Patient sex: M
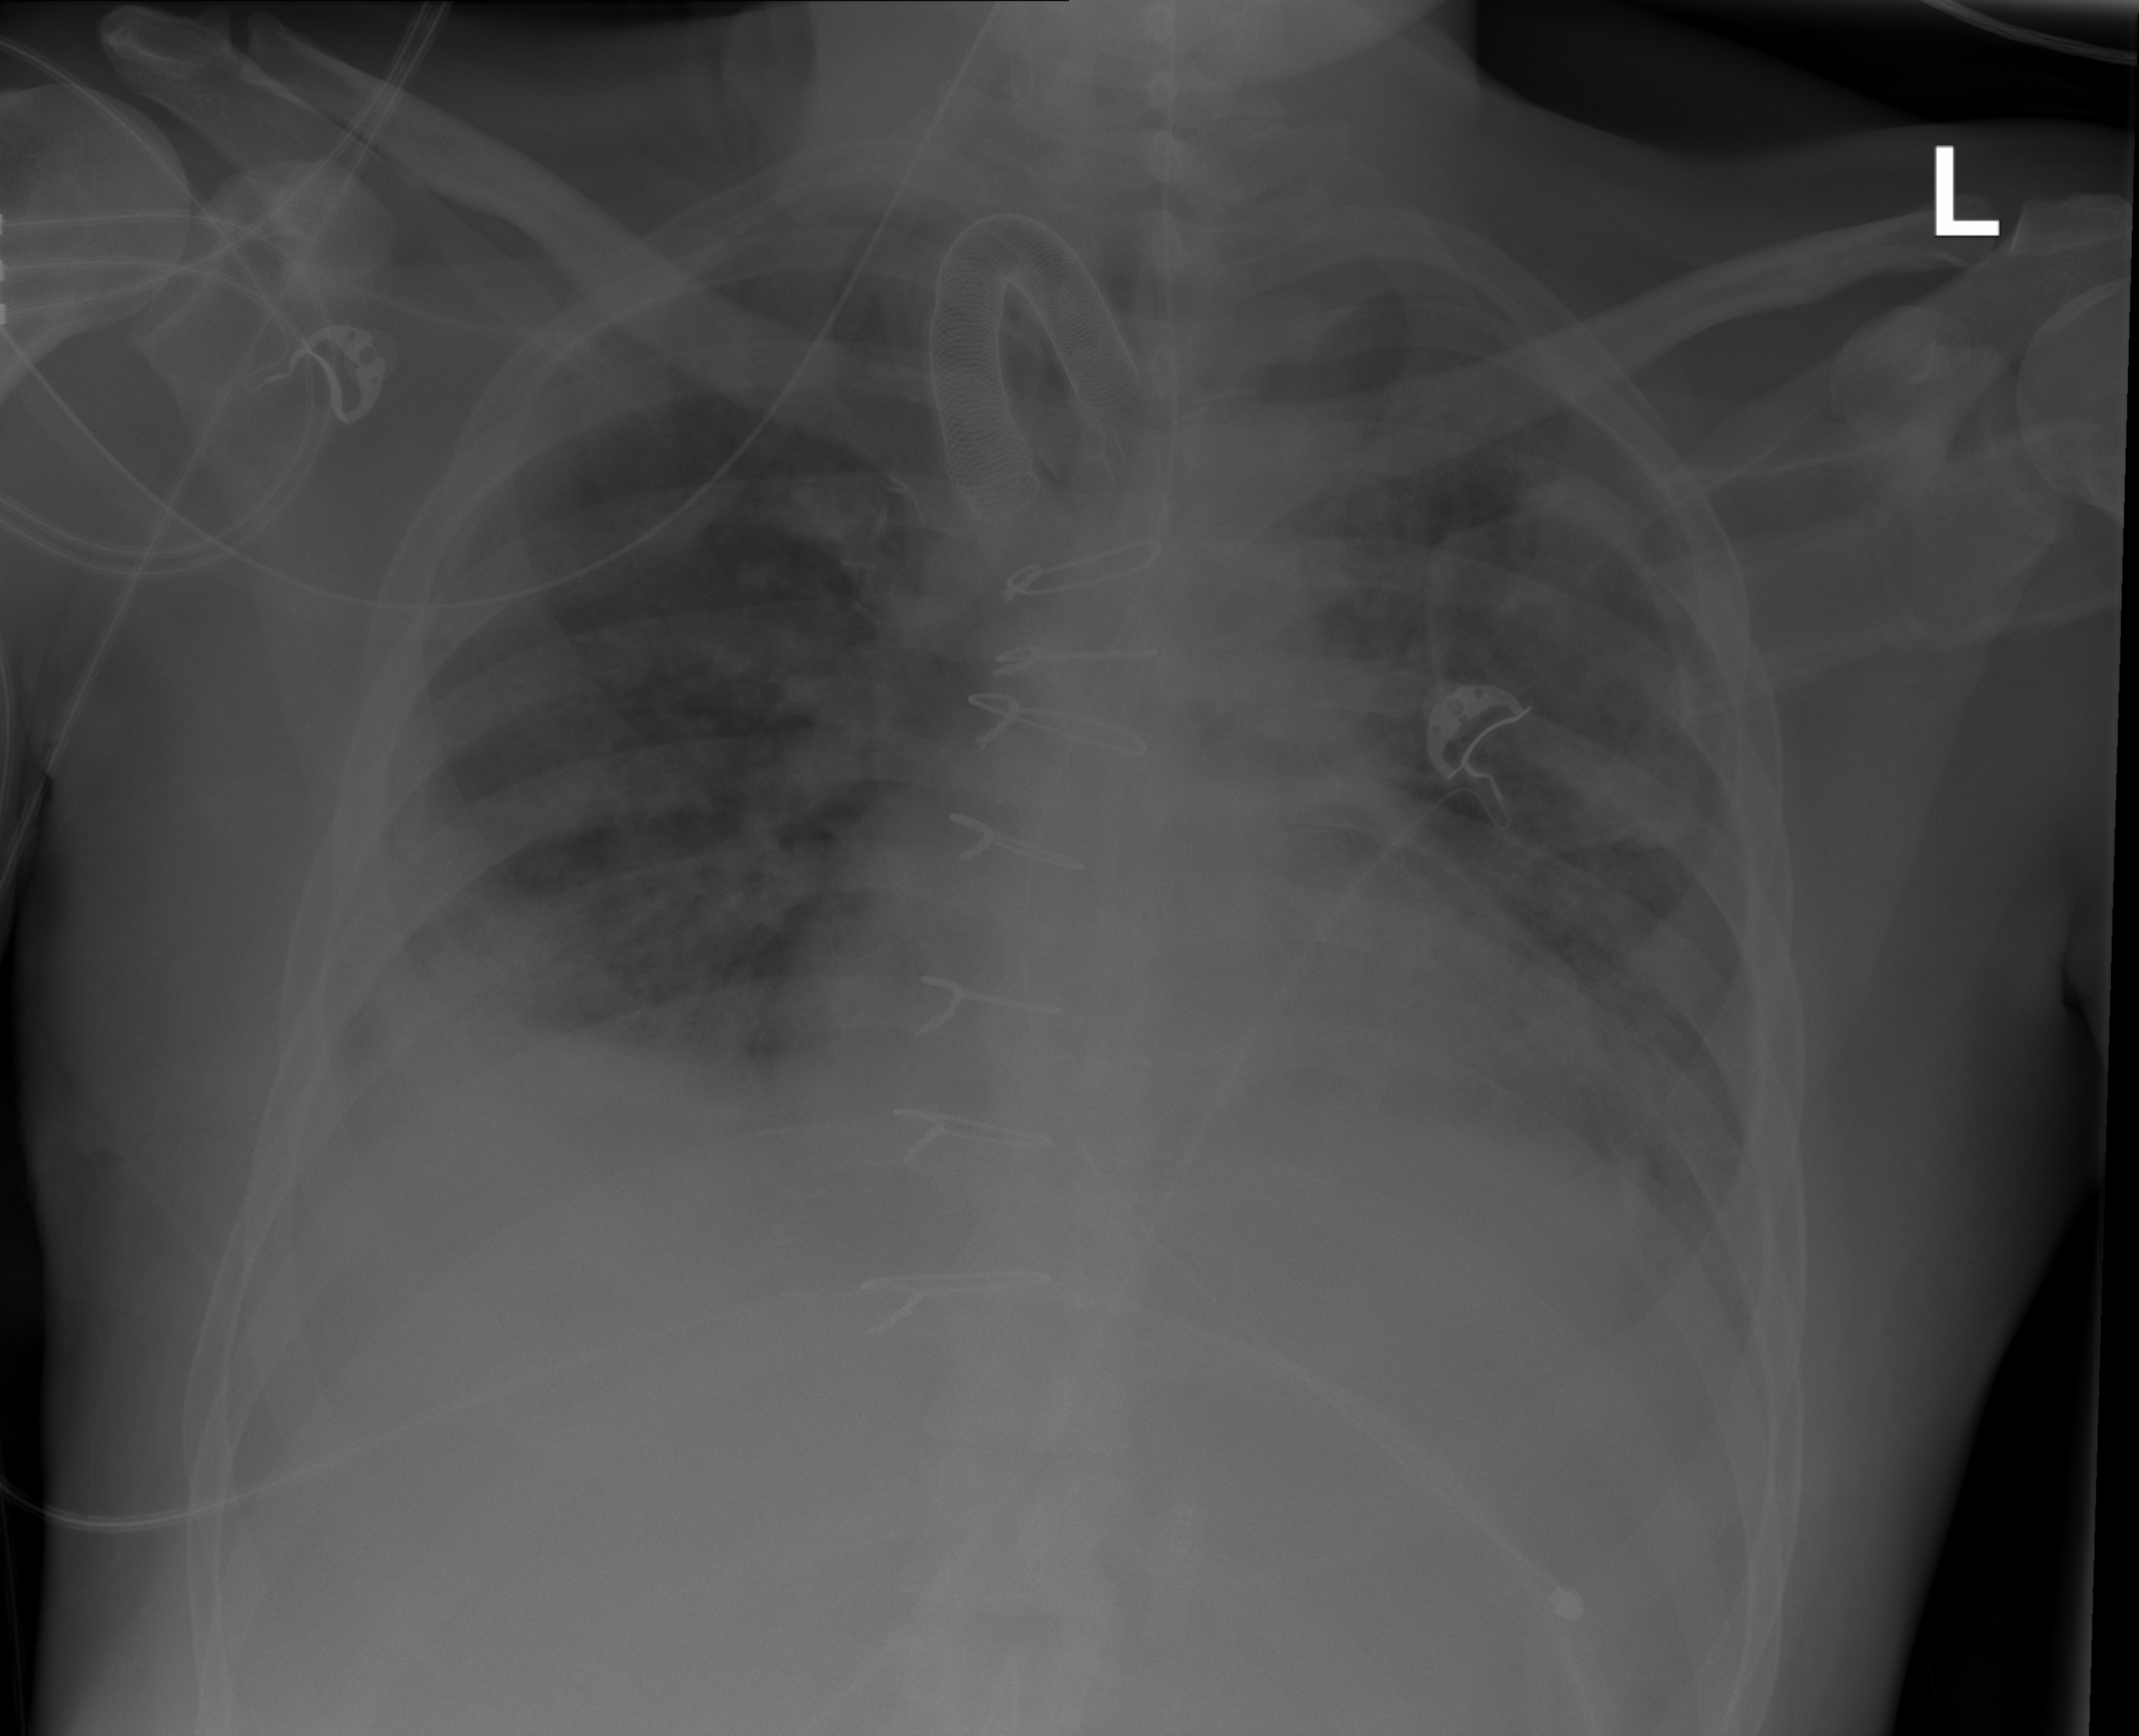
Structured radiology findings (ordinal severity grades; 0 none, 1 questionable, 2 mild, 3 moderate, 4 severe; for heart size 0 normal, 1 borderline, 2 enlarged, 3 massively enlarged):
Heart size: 2
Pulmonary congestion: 2
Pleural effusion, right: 2
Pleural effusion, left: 2
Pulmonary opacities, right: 2
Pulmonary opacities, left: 2
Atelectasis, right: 2
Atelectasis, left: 2